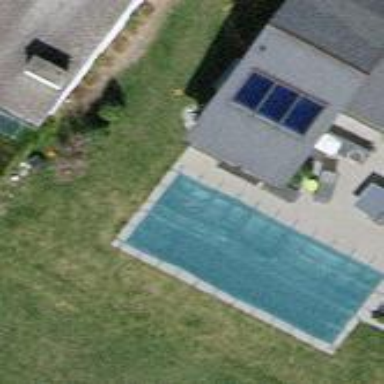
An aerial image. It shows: Swimming pool located in leisure land.